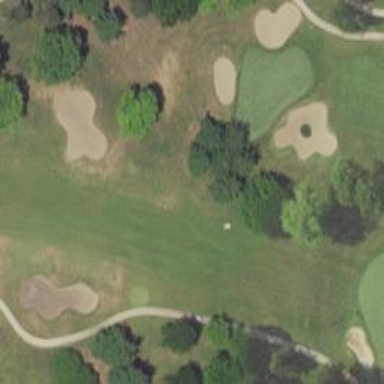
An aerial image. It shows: Golf fairway surrounded by grass.